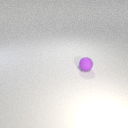
small purple rubber sphere